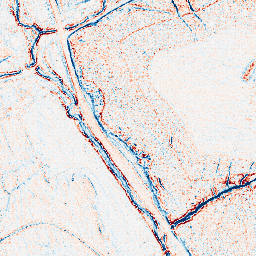
Category: edge_preserving
Decomposition family: anisotropic_diffusion
Decomposition parameters: iterations: 5
kappa: 30
gamma: 0.1
Upsampling method: nearest
Upsampling parameters: scale: 2
Upsampling scale: 2